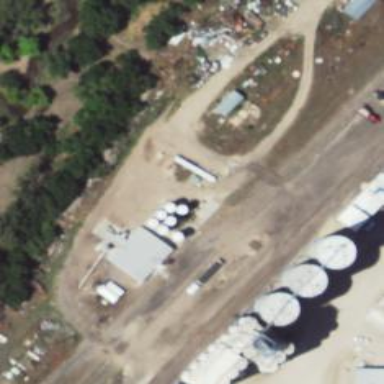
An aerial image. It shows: Storage tank with man-made structure.